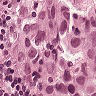
Metastatic tissue present: yes